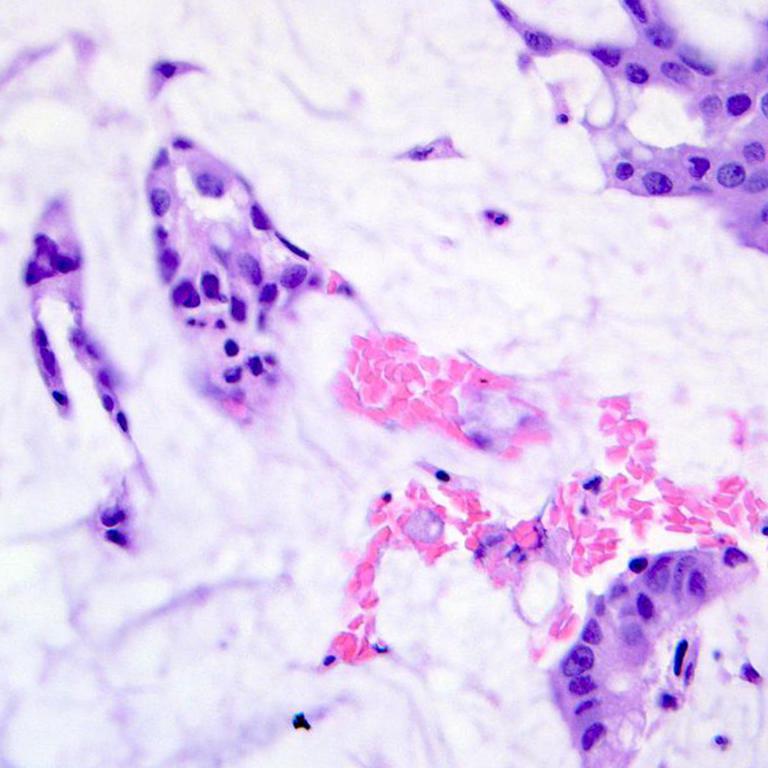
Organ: colon
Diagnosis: adenocarcinomas